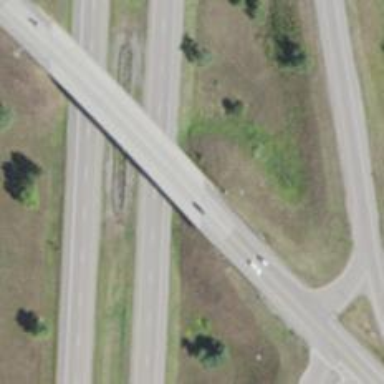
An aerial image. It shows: Primary highway.